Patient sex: M
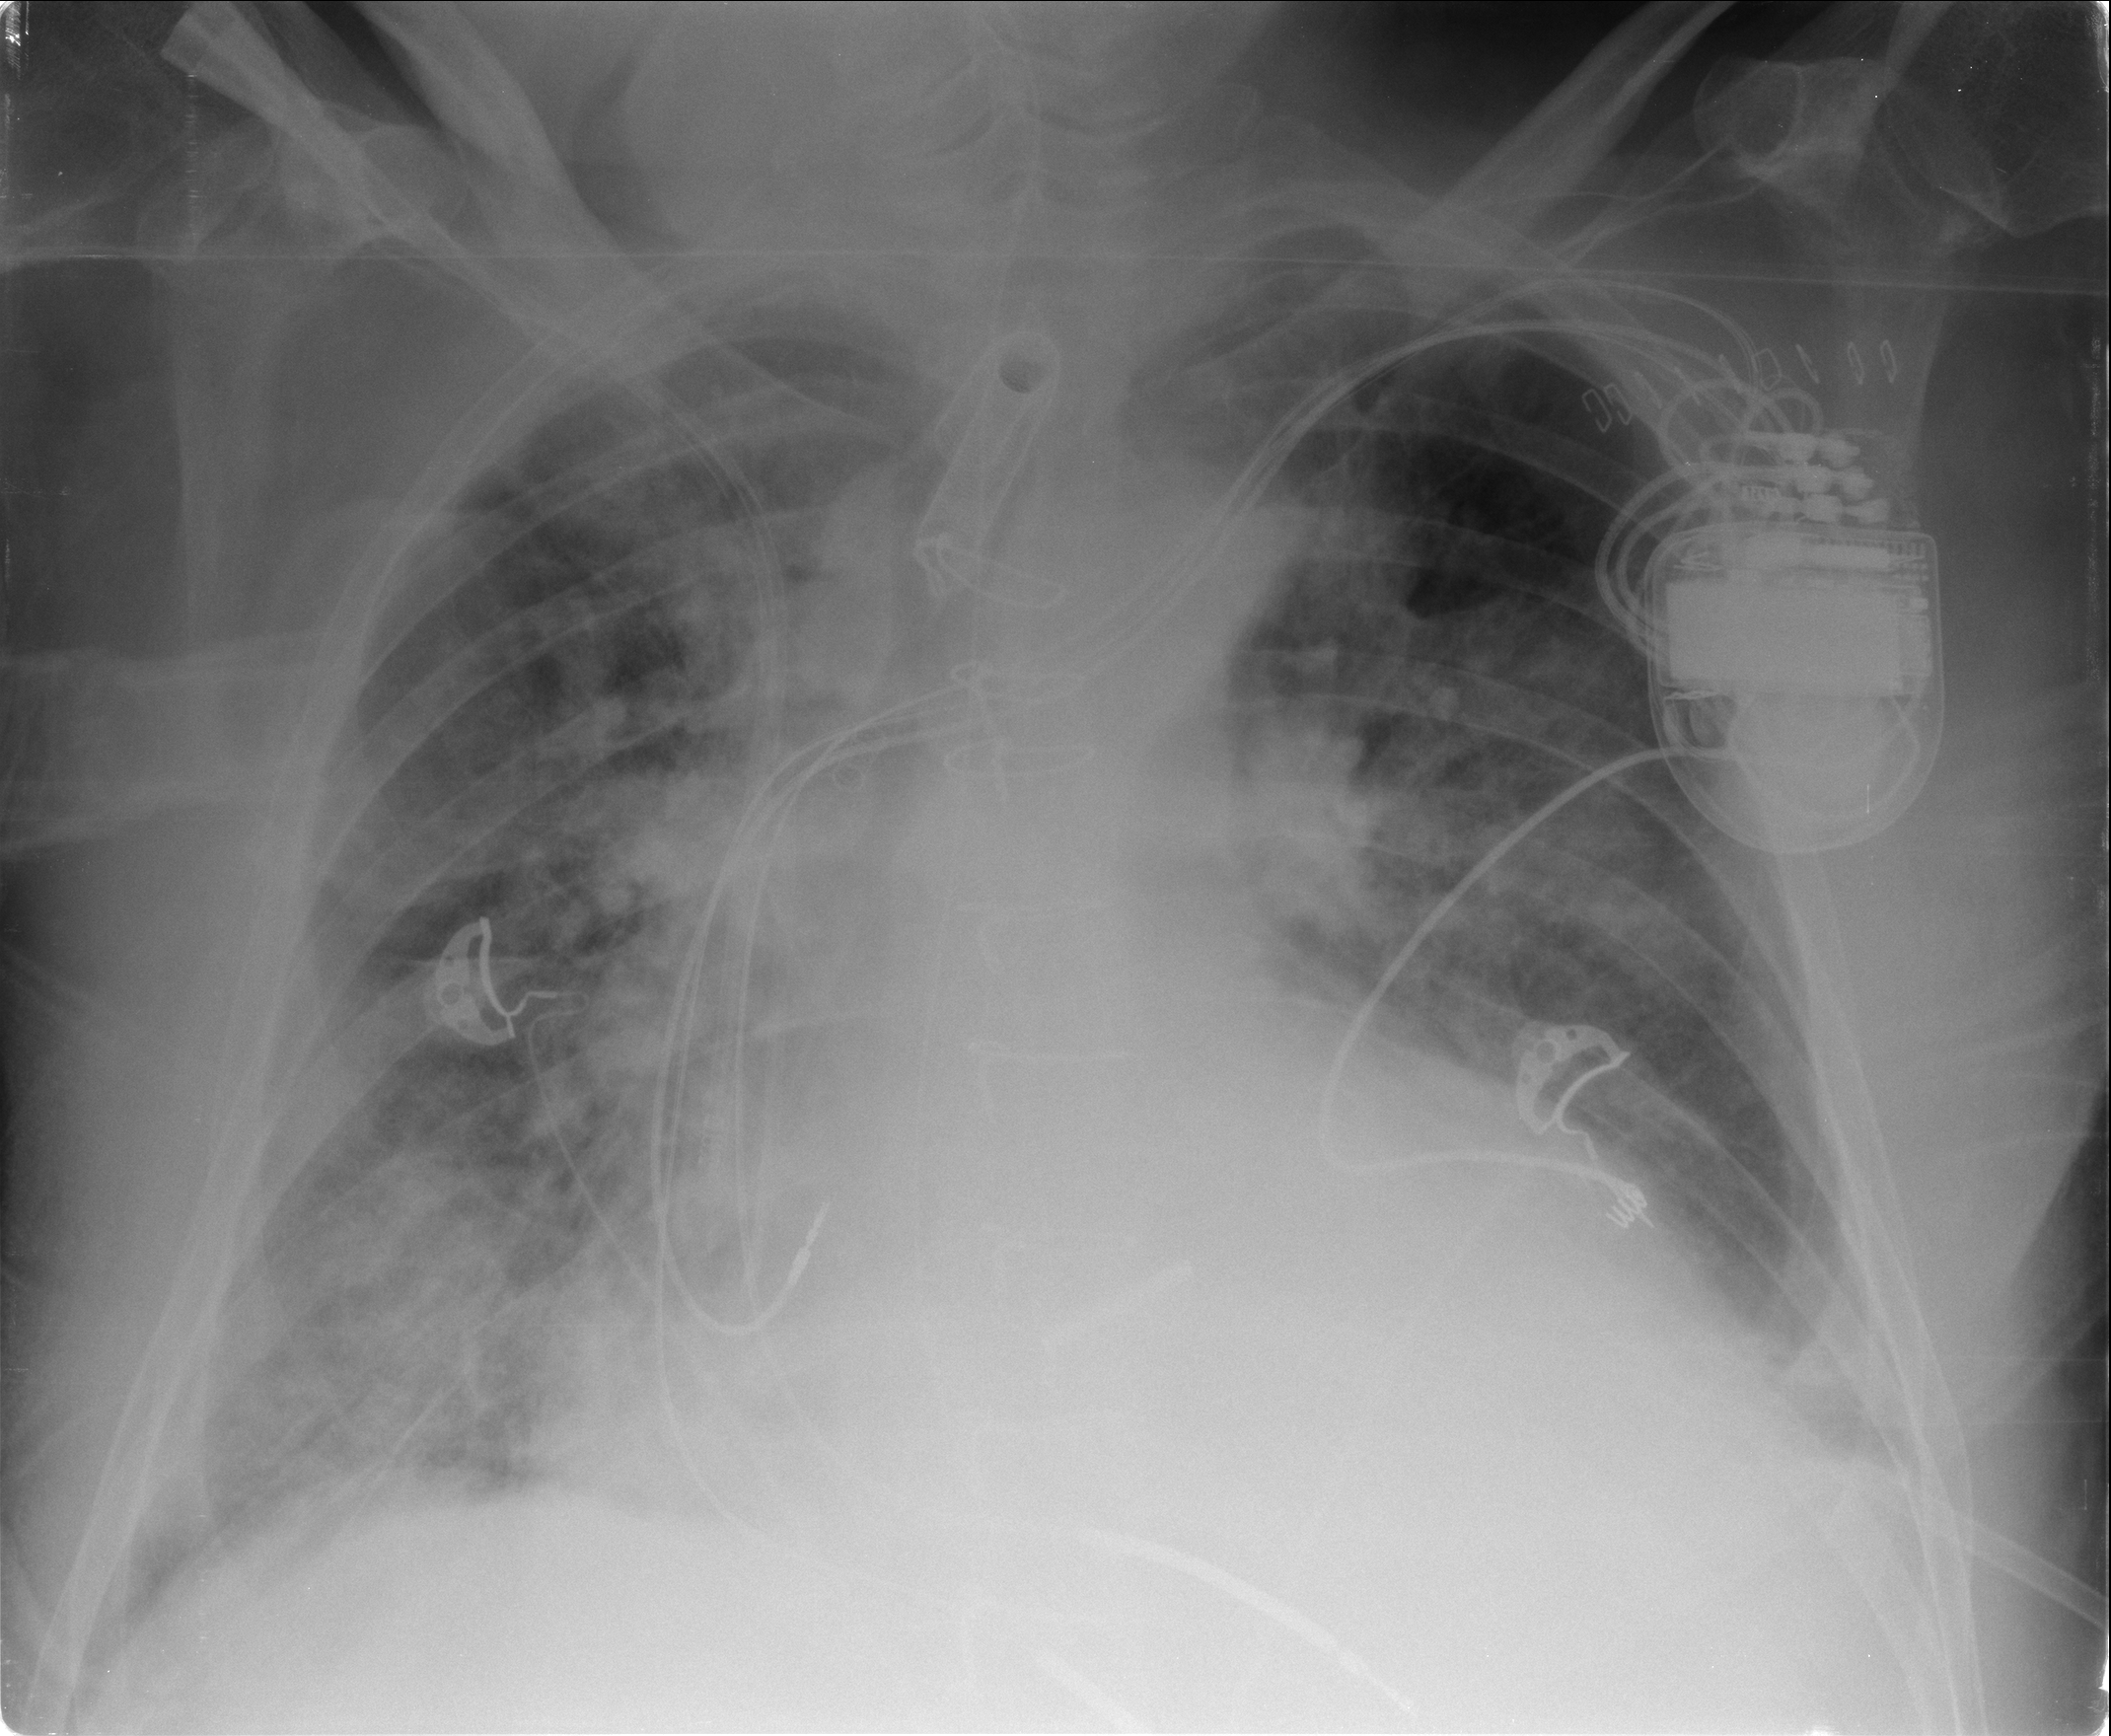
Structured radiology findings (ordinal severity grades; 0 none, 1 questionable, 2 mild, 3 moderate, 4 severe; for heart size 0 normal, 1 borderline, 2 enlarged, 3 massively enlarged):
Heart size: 3
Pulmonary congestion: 2
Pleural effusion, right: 2
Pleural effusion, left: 2
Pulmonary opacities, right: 3
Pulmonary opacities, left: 2
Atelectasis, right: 2
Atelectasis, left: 2